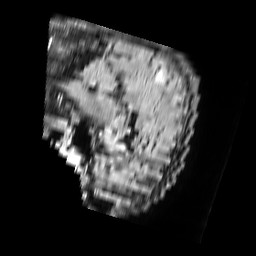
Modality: FLAIR
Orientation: sagittal
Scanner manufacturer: philips
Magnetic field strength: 1.5 T
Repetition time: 10 s
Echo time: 0.14 s